Brain MRI, t2w sequence, axial 2D slice.
Patient: age 42, sex F, weight 90 kg, height 1.9 m
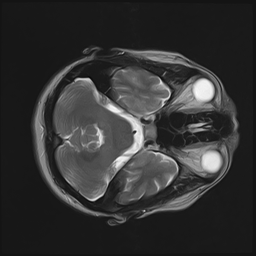